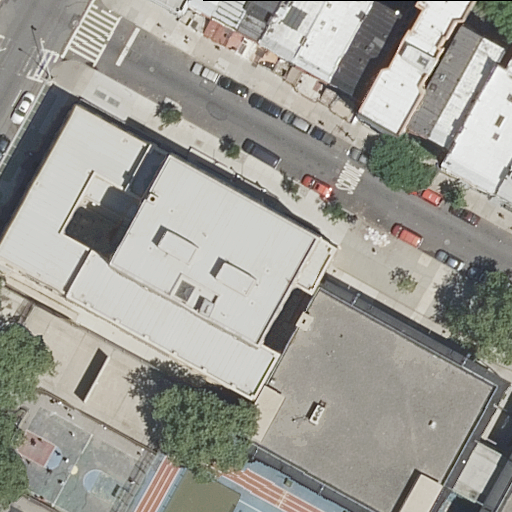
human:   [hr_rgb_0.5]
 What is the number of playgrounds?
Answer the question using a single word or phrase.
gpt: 1

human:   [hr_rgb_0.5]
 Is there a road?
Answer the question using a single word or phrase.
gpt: yes

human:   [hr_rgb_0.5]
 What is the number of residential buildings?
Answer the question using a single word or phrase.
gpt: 13

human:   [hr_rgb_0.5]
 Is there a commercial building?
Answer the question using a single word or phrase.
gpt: no

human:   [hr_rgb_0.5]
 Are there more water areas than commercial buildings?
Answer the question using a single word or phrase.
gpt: no

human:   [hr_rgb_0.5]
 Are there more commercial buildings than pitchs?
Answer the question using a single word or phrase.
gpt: no

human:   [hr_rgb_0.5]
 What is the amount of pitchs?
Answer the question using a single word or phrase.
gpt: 2

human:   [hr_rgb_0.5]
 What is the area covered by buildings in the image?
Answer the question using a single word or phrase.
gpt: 1532m2

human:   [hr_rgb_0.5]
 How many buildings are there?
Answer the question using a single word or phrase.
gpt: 14

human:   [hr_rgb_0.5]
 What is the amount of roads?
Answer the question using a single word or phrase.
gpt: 2

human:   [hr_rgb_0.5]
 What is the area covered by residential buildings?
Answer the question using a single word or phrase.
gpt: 1197m2

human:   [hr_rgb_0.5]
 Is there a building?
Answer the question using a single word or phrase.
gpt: yes

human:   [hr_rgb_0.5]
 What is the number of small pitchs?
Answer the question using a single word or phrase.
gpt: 2

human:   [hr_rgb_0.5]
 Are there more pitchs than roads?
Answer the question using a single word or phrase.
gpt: no

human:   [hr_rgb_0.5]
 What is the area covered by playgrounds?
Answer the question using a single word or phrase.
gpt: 936m2

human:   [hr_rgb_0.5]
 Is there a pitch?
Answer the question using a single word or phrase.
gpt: yes

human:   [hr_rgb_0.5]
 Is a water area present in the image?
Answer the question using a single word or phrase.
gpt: no

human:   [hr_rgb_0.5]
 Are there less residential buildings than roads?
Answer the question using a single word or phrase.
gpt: no

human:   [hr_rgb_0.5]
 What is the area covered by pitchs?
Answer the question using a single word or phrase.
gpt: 0m2

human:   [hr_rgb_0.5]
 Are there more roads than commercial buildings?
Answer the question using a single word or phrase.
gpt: yes

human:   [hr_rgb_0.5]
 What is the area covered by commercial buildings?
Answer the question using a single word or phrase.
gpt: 0m2

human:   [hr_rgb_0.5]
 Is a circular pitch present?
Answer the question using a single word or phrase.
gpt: no

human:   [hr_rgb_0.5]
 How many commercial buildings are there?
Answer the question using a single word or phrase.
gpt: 0

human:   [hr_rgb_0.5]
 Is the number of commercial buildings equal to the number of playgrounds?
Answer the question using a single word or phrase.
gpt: no

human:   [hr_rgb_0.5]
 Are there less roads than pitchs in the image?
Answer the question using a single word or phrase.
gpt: no

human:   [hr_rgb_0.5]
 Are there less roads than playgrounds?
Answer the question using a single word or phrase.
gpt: no

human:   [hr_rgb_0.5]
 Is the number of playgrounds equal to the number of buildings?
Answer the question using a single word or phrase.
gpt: no

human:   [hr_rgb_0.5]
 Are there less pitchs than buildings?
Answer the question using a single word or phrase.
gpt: yes

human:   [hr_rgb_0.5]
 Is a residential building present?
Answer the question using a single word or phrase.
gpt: yes

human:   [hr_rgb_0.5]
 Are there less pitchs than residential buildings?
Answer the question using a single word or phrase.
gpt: yes

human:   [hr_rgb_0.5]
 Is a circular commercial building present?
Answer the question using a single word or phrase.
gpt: no

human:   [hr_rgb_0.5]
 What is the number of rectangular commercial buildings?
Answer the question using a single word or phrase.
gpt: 0

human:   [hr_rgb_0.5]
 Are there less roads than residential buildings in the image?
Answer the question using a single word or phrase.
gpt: yes

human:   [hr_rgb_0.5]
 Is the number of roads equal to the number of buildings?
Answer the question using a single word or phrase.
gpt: no

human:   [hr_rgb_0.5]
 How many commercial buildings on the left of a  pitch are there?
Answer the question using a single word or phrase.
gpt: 0

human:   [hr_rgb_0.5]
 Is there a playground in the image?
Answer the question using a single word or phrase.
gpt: yes

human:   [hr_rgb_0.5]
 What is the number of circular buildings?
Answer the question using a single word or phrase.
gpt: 0

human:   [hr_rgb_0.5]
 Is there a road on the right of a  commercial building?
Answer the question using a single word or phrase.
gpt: no

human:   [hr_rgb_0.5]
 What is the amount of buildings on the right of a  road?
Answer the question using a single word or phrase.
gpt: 13

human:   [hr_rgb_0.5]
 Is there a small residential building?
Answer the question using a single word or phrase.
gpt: yes

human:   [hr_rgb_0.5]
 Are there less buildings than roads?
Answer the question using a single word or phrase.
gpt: no

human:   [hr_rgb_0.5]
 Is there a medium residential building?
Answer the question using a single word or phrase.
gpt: yes

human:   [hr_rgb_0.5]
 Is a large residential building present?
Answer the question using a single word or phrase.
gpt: no

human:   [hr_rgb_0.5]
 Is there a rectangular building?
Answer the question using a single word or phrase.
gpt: yes

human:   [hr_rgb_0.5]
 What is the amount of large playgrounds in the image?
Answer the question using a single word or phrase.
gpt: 1

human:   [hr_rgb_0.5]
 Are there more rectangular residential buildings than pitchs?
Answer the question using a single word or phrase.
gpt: yes

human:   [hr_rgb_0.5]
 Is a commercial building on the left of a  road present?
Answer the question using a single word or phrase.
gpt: no

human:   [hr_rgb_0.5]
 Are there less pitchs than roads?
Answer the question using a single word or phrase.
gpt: no

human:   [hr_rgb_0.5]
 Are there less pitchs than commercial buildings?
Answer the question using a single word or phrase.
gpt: no

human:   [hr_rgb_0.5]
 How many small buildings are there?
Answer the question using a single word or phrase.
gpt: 7

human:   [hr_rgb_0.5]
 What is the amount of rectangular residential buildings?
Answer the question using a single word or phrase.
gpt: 11

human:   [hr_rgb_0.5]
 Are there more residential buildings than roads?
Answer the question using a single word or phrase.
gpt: yes

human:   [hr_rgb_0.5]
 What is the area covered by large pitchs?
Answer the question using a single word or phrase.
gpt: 0m2

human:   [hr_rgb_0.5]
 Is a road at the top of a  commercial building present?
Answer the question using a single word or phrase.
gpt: no

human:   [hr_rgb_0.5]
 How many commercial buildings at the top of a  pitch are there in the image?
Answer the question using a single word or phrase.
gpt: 0

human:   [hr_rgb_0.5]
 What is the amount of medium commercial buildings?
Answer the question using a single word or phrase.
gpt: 0

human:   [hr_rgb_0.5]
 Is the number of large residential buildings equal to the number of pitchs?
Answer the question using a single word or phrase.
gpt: no

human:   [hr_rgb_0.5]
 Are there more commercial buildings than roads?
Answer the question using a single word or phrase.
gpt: no

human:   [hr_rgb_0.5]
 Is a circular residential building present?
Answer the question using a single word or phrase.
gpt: no

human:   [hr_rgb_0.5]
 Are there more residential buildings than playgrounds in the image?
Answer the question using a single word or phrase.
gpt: yes

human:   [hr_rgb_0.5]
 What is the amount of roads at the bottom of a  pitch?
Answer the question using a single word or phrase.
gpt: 0

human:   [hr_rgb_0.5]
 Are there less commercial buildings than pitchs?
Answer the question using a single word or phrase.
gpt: yes

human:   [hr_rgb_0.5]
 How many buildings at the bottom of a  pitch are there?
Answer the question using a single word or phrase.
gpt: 2

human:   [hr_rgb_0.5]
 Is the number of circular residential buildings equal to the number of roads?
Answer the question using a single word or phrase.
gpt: no